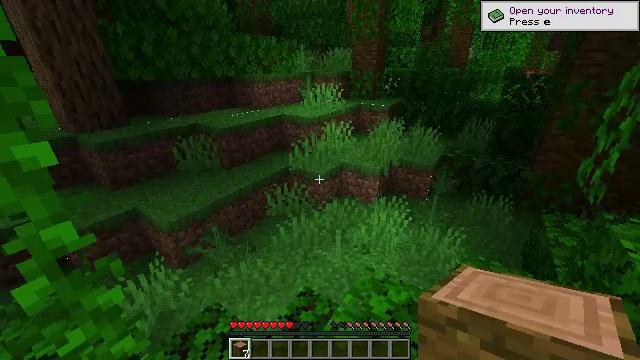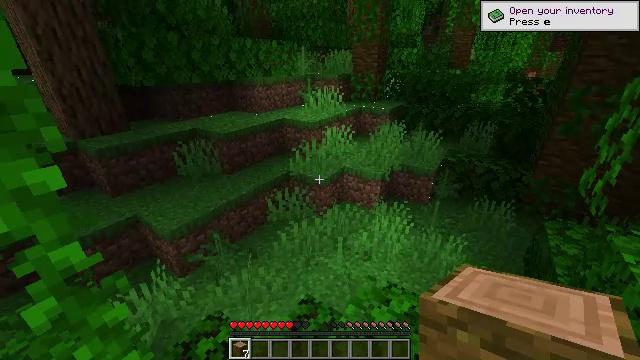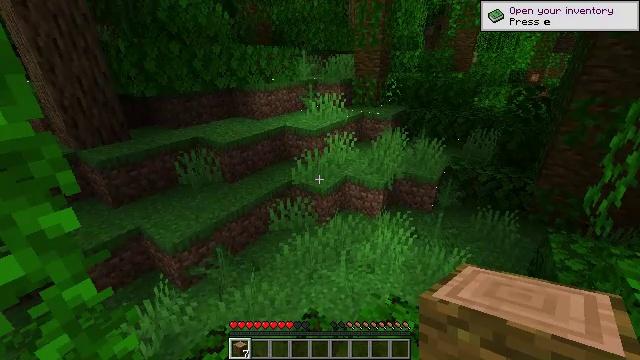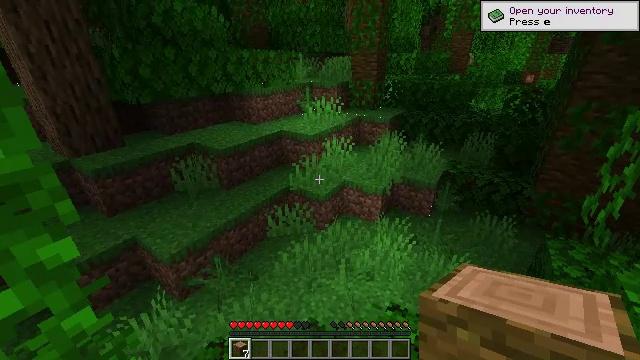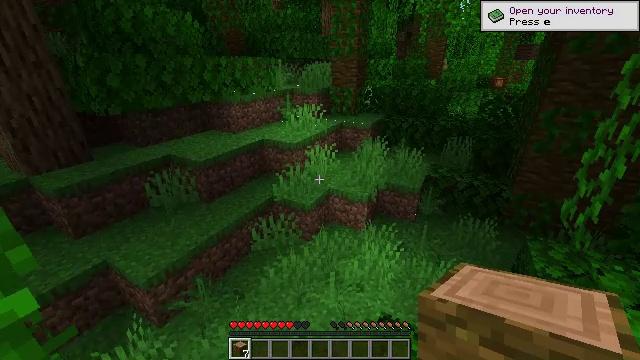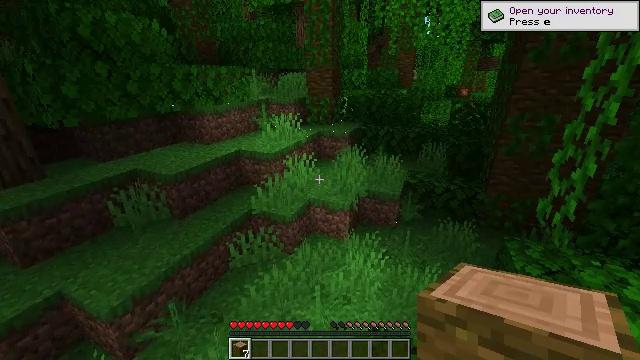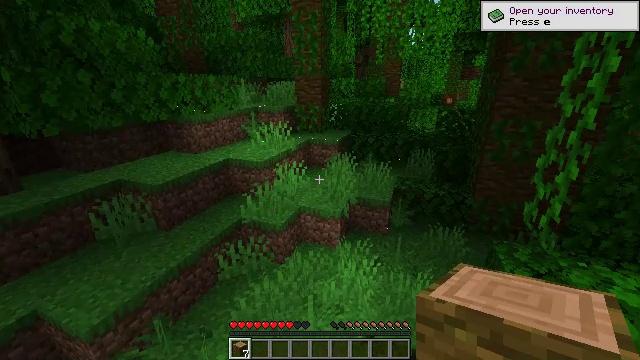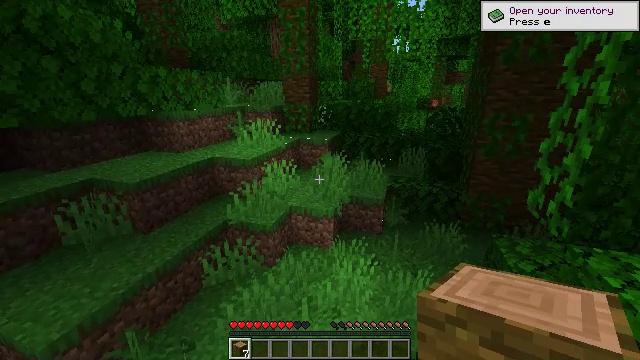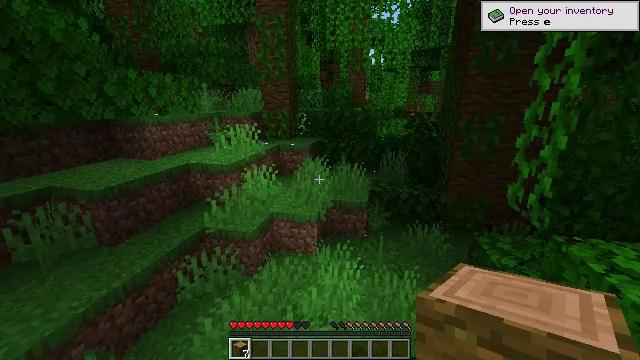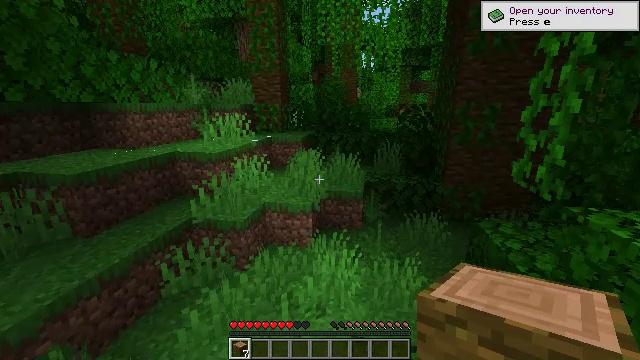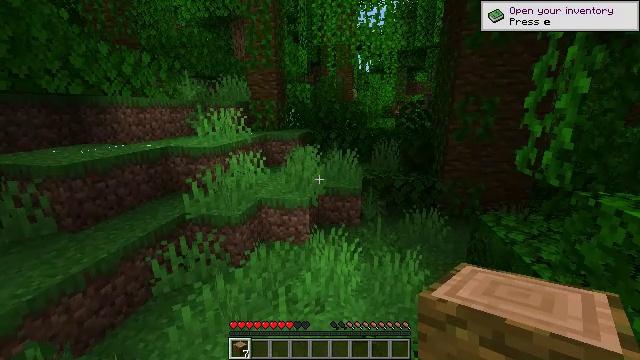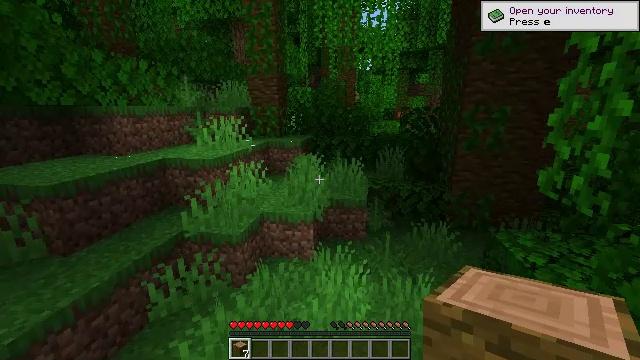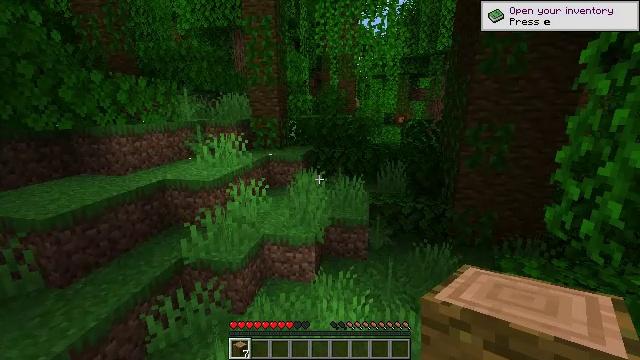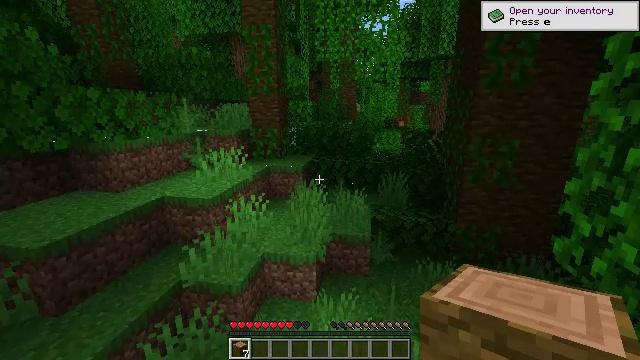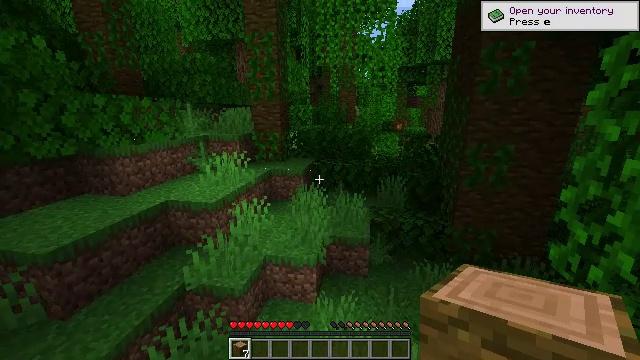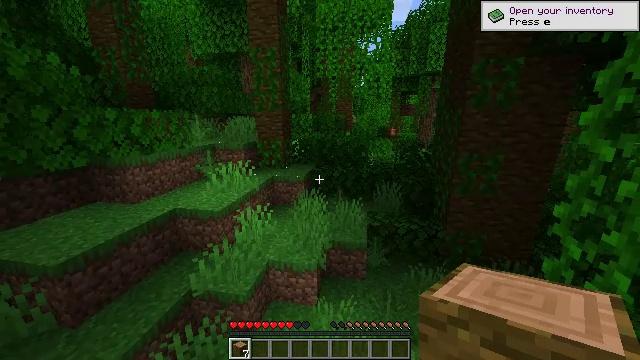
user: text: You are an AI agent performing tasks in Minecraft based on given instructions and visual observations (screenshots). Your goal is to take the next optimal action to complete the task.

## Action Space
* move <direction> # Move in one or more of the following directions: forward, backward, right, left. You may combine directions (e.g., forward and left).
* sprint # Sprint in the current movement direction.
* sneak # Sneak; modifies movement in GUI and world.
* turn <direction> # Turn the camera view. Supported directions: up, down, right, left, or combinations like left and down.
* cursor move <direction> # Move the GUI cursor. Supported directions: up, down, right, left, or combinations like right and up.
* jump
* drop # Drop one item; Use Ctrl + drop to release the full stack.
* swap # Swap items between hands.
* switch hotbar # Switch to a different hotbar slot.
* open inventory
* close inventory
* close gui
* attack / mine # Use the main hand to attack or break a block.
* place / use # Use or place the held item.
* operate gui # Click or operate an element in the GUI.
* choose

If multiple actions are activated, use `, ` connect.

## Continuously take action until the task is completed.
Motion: motion action
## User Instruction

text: Mine bamboo with your hand.
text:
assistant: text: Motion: move forward, sprint, jump
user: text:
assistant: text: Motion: move forward, jump
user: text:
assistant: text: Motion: move forward, jump
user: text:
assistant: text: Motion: move forward, turn right, jump
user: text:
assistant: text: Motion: move forward, turn right and up, jump
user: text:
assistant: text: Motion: move forward, turn right and up, jump
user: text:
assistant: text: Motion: move forward, turn right and up, jump
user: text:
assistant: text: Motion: move forward, turn right and up, jump
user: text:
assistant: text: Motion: move forward, turn right, jump
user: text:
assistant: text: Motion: move forward, jump
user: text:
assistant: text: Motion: move forward, jump
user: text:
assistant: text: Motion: move forward, jump
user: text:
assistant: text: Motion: move forward, sprint, jump
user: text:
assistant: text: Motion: move forward, sprint, jump
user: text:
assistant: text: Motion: move forward, jump
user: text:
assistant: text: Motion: move forward, jump
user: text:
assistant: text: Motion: move forward, jump
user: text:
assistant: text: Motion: move forward, jump
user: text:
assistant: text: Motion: move forward, jump
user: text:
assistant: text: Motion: move forward, jump
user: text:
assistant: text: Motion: move forward, turn right, jump
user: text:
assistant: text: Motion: move forward, turn right, jump
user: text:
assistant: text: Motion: move forward, turn right, jump
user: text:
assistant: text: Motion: move forward, sprint, turn right, jump
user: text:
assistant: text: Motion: move forward, sprint, jump
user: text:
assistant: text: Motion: move forward, sprint, jump
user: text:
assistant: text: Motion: move forward, sprint, jump
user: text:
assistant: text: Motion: move forward, jump
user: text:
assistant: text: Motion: move forward, jump
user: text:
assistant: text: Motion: move forward, jump